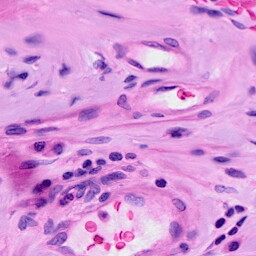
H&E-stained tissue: Ovarian